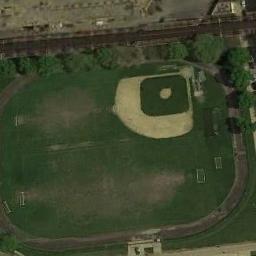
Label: baseball_diamond